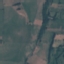
Land use / land cover class: Pasture